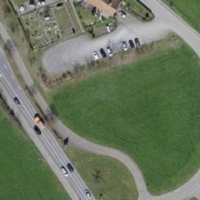
EUNIS habitat code: 25
Species observed at this site:
Leucojum vernum